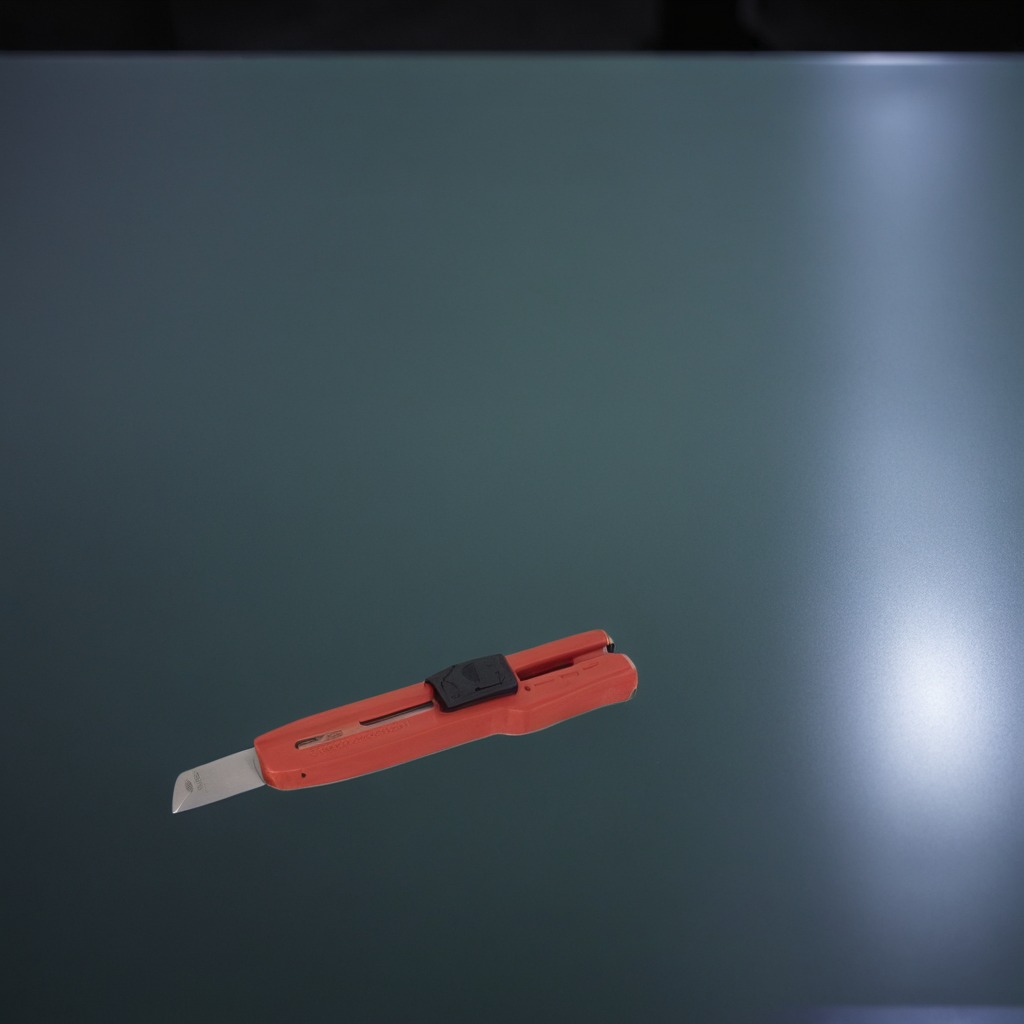
A utility knife is lying on a clean empty table in a railway signal maintenance room.